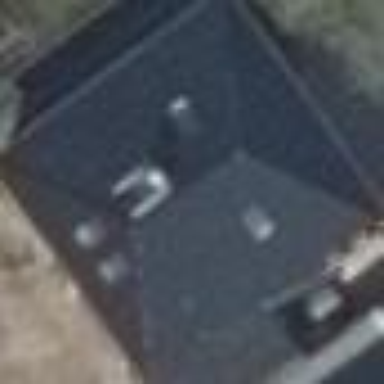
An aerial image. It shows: Detached building with hipped roof shape.